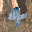
Label: 4